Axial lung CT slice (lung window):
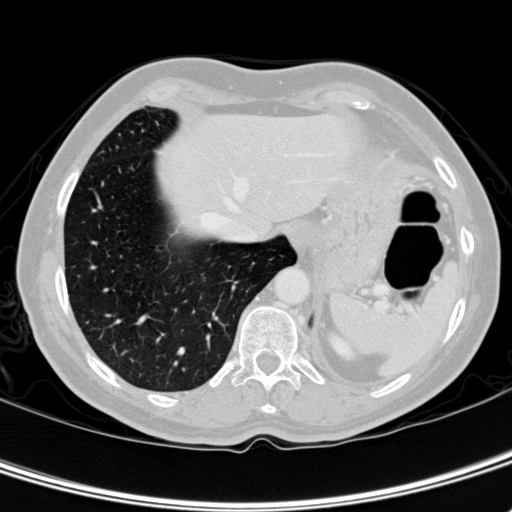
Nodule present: no